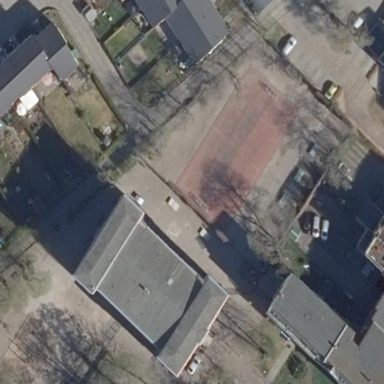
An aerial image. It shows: School building.